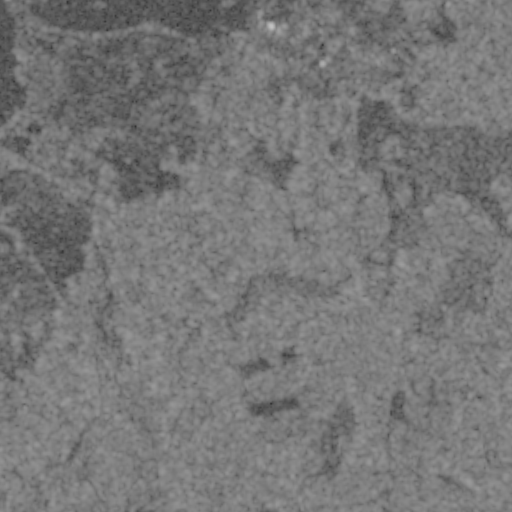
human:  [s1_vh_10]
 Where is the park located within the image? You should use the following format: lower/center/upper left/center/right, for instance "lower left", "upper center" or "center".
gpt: The park is located in the upper right of the image.
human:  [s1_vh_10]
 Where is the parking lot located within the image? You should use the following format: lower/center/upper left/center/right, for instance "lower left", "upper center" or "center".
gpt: The parking lot is located in the upper right of the image.
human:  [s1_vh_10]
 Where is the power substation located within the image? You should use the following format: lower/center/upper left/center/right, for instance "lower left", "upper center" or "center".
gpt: The power substation is located in the upper center of the image.
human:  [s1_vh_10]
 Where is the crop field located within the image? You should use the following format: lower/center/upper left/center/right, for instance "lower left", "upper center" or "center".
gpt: There is no crop field in the image.

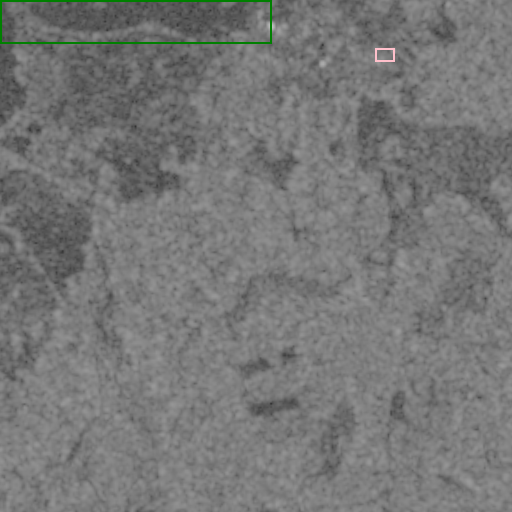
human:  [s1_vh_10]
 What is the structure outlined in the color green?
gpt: The structure outlined in green is a crop field.
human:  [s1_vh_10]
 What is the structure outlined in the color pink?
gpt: The structure outlined in pink is a park.
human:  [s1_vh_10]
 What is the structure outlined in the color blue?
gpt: There is no blue outline.